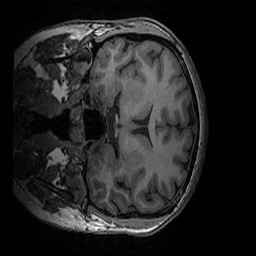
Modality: T1w
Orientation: coronal
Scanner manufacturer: ge
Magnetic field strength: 3 T
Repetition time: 0.008156 s
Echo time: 0.00318 s